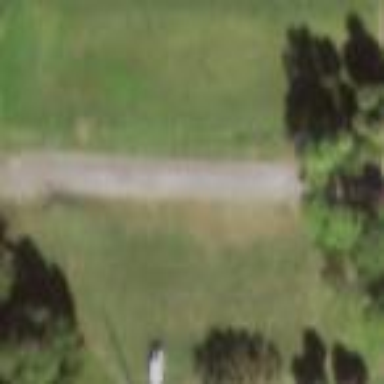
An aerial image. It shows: Parking area with unpaved surface.